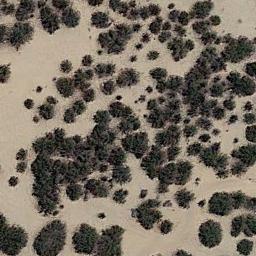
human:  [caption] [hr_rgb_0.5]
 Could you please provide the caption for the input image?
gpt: The chaparral is consist of dense bushes on the desert .

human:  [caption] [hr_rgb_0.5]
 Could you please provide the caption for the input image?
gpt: Some disconnected chaparrals of different sizes grow in the desert .

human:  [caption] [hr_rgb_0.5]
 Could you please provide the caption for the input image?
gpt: There are dozens of trees in this desert .

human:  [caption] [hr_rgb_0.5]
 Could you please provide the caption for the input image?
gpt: Chaparral is densely  distributed on the sand .

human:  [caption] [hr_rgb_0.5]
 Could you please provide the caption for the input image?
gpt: The chaparral is uneven but dense .